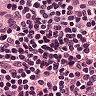
Metastatic tissue present: no